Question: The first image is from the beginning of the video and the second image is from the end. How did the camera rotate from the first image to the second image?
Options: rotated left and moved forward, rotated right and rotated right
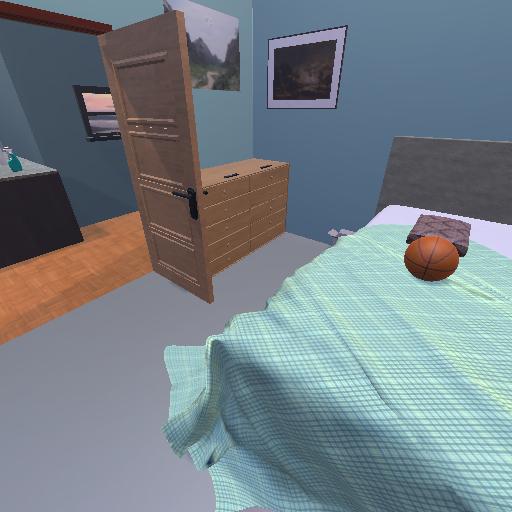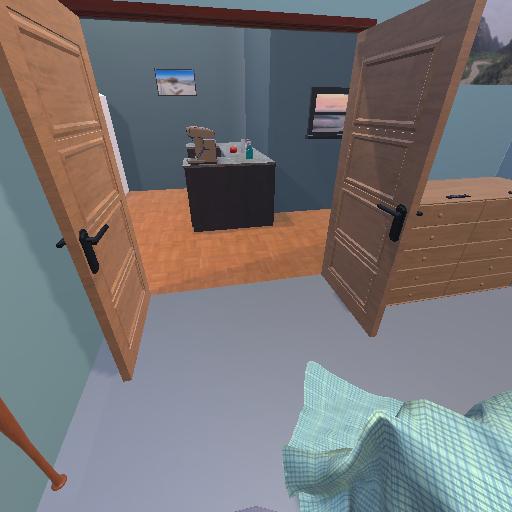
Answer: rotated left and moved forward